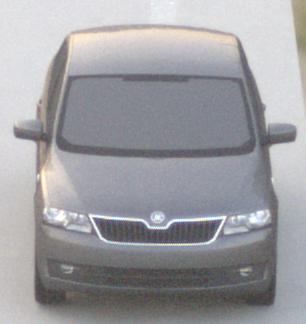
Make: Skoda
Model: Rapid
Detailed model: Rapid 1.2 Active Limousine
Model produced from: 2012/10
Model produced until: 2015/04
Doors: 5
Color: gray
Road condition: dry road
Daytime: sunrise or sunset
Contrast: low contrast